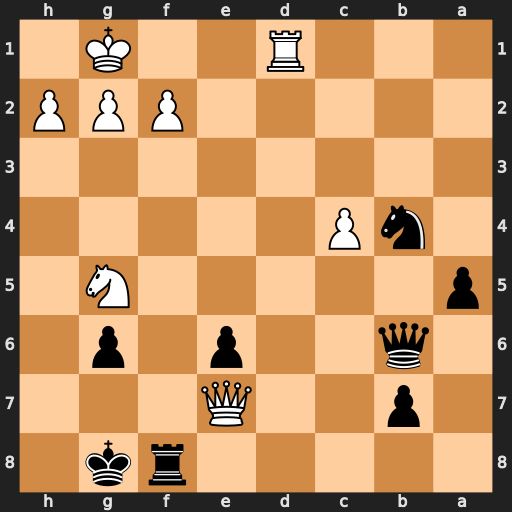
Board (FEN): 5rk1/1p2Q3/1q2p1p1/p5N1/1nP5/8/5PPP/3R2K1
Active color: b
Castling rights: -
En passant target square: -
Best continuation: Qxf2+ Kh1 Qf1+ Rxf1 Rxf1#